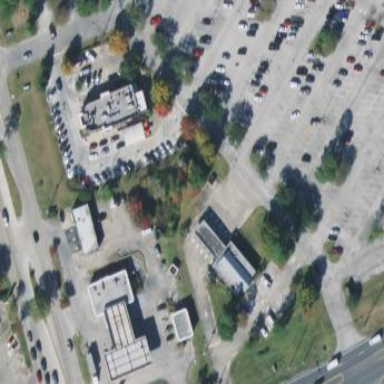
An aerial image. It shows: Parking area.